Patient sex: M
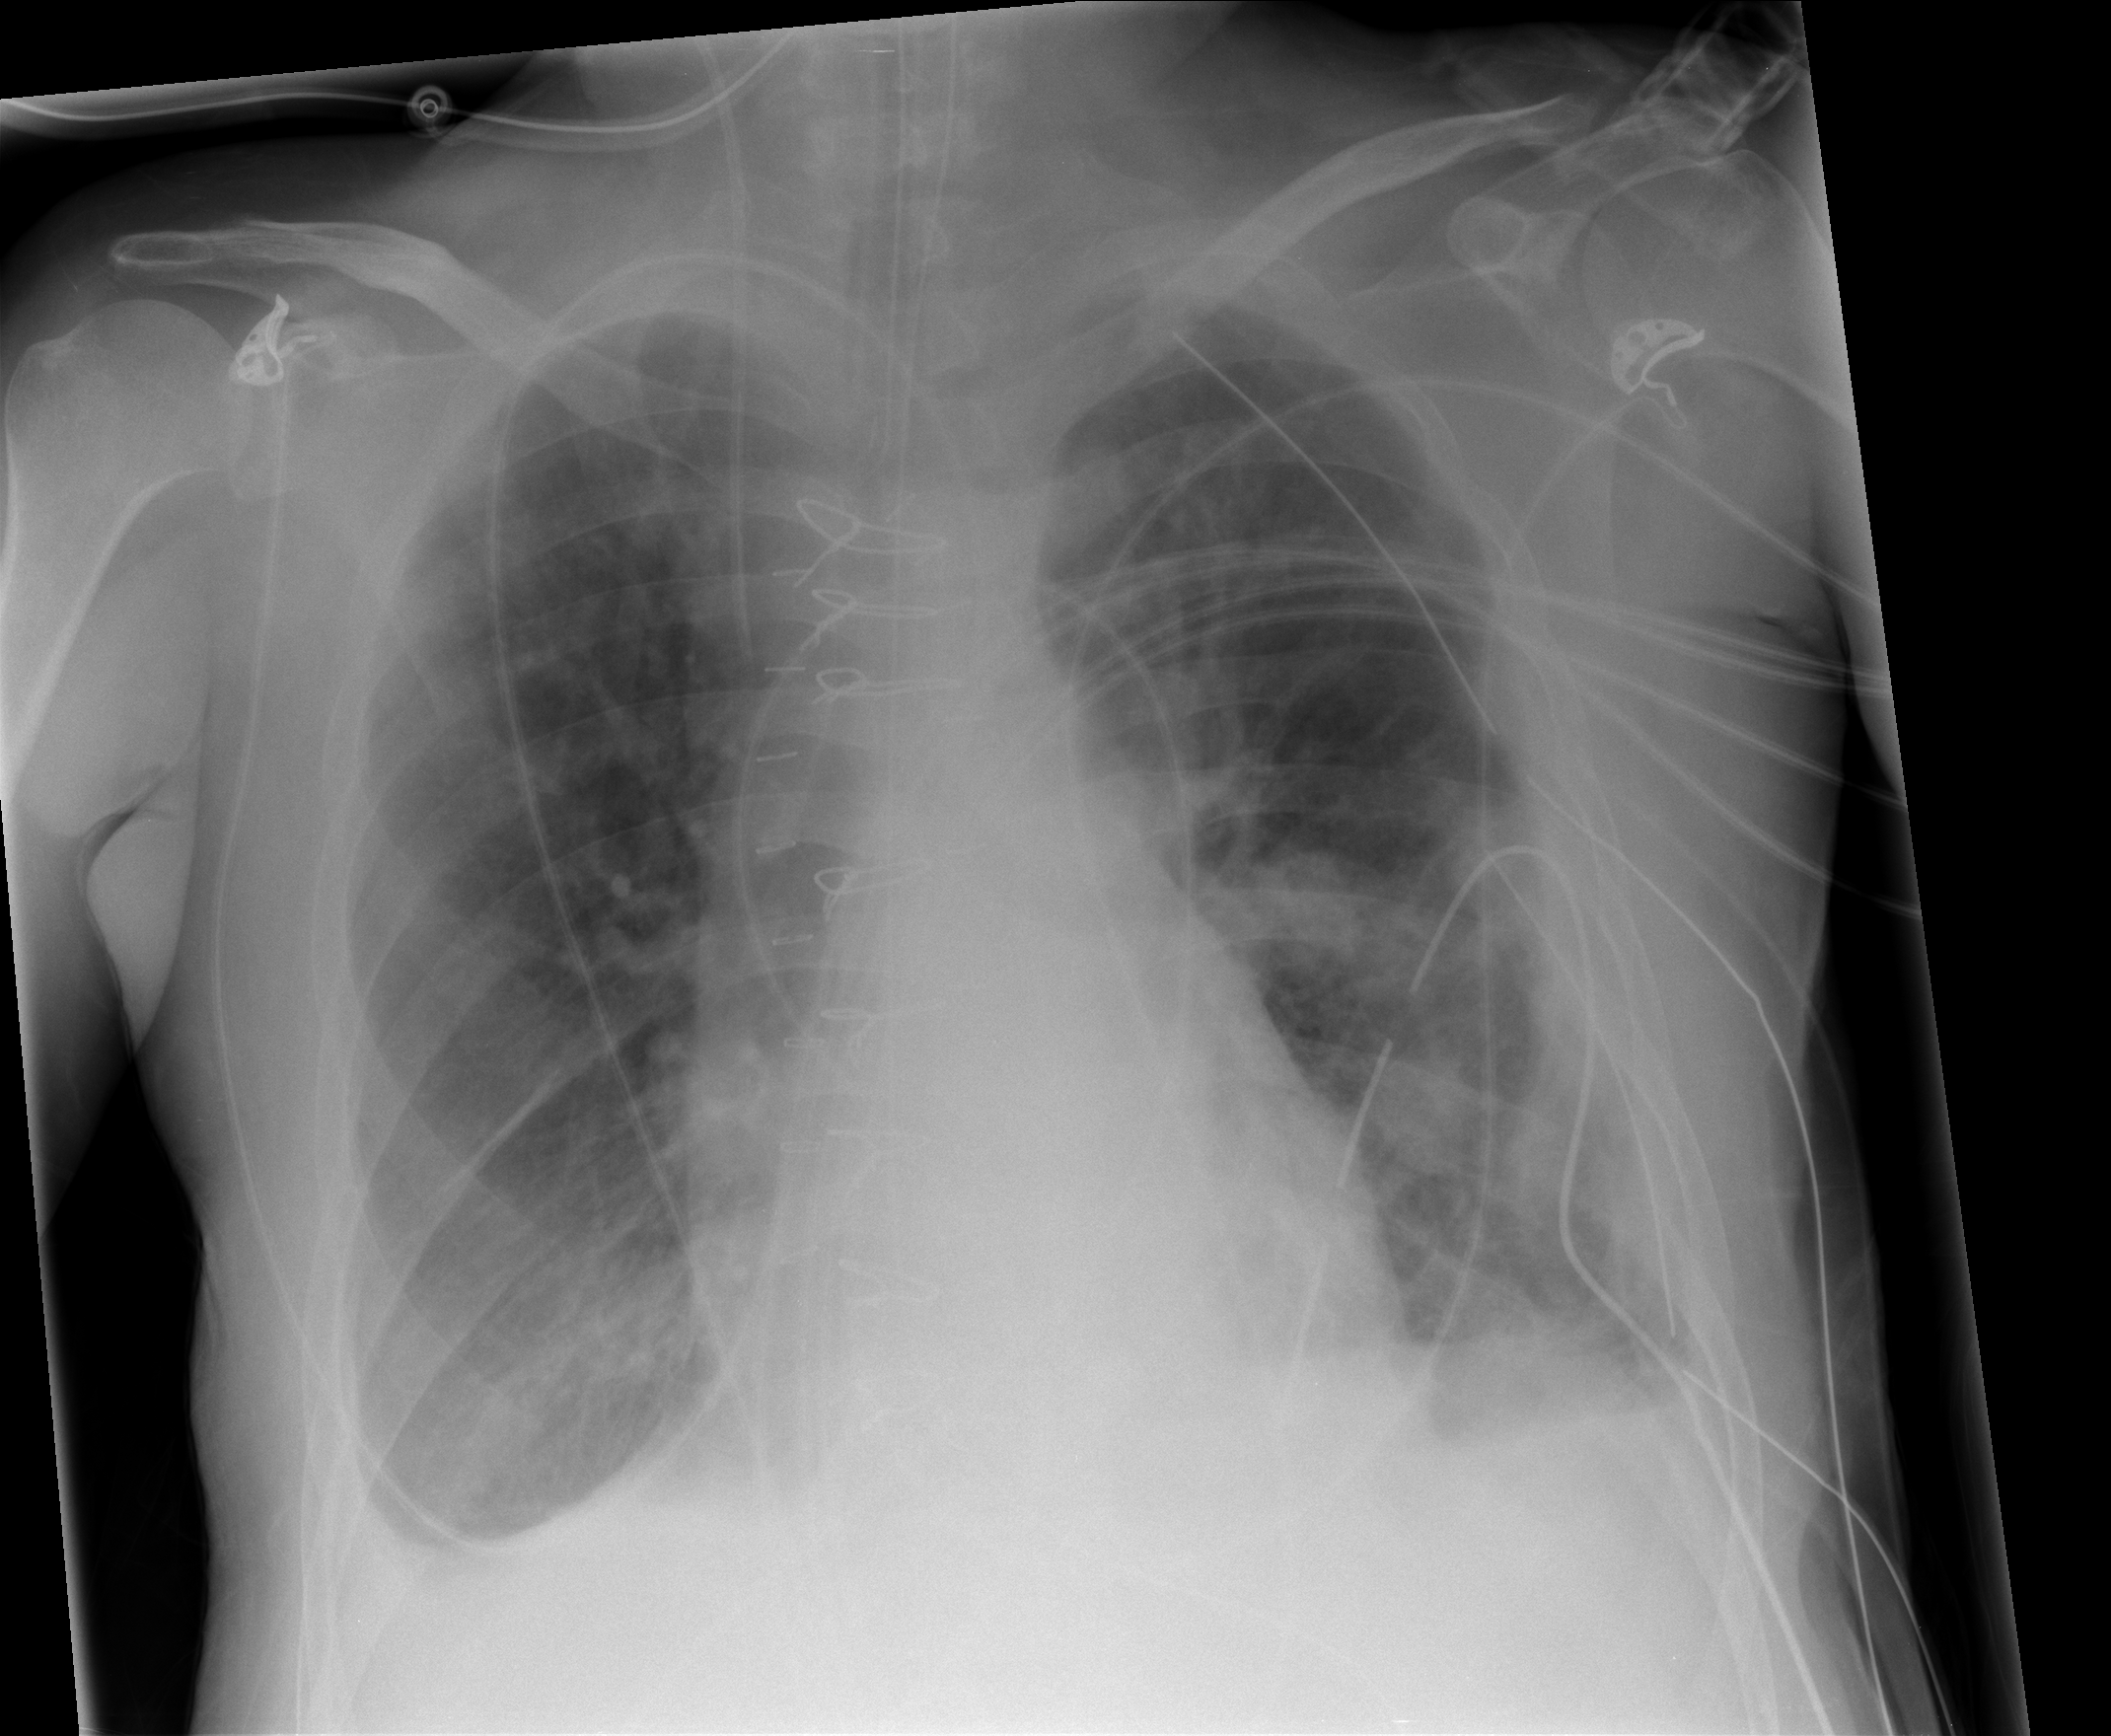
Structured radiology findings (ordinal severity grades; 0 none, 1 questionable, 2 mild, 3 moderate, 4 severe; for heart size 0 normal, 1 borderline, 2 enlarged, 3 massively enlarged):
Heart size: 0
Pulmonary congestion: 0
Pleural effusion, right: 1
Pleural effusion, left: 2
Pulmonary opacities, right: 0
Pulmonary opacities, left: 2
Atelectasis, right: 2
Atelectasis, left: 2